Question: Can someone please give me a hint on how to recreate the scrolling effect used in the UltraVisual iPhone app? Here's a gif to illustrate the effect:

The first '"cell"' is full height while the other displayed cells are regular sized. While the user scrolls up, the first cell slowly animates to the regular height, while the next one slowly gets bigger. Do they use an 'UITableView?' Or an 'UIScrollView?' I have no idea how it's made...
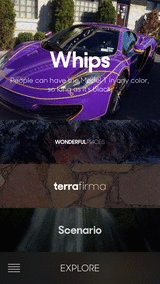
Answer: Ha, you made my day! I actually wrote that view :)
This is actually very straightforward. This view uses UICollectionView with a custom UICollectionViewLayout.
The general principle is this. I make up a 'drag interval' - that is the required distance to drag between each cell. This value is arbitrary but affects how much the user has to drag to switch cells. The total height of the collection view is the 'drag interval' * the number of items in the view. Then I set the layout to automatically paginate to the nearest drag interval (which gives it the snapping behavior). This is very similar to how coverflow works. From this you can calculate the index of the 'top cell' by dividing the contentOffset.y by the height.
With the 'top cell' index you can generate the frames for each cell pretty easily. The top cell's frame is { 0, contentOffset.y, 320, 176 }, and from there you can calculate the next cells frame and so forth.
Then the last trick is calculating the interpolation of the page index. This is basically the decimal part of the current cell index. This will give a number between 0 and 1 that can be used to calculate the interpolation between the top frame and the frame below.
Every 'prepareLayout' calculates the frames of the cells on screen, and then in layoutAttributesForElementsInRect:, generate all the layoutAttributes based on the generated frames.
Using this trick you can create all sorts of complicated layouts. UICollectionView can be a powerful beast, but definitely takes a bit to wrap your head around it.